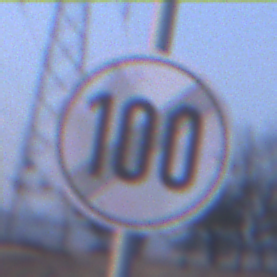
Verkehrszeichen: EndeGeschwindigkeit100
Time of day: SunriseSunset
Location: Outdoor (Nature)
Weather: Clear
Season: NotSpecified
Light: Natural